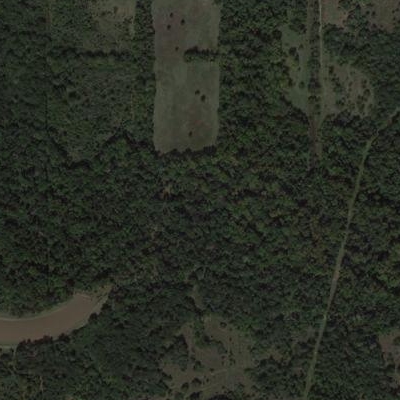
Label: Forest